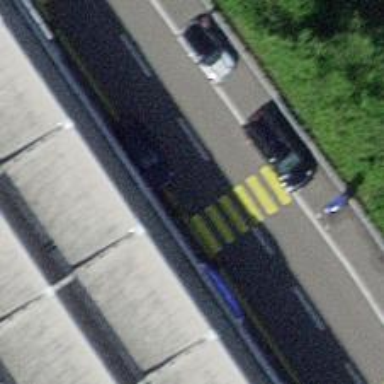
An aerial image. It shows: Uncontrolled zebra crossing on the road.